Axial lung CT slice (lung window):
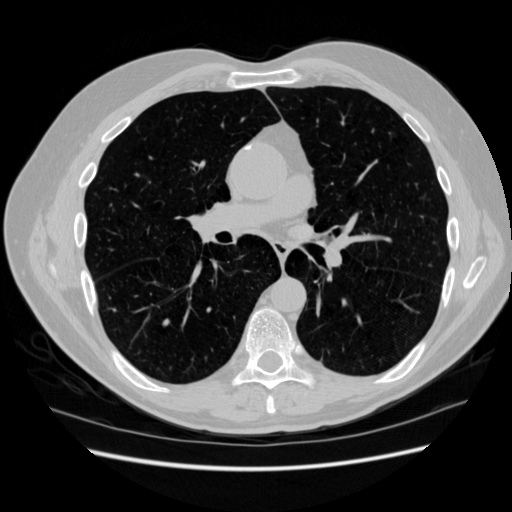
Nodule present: no